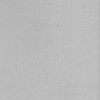
Label: dusty